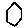
Label: hexagon